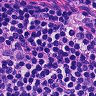
Metastatic tissue present: no